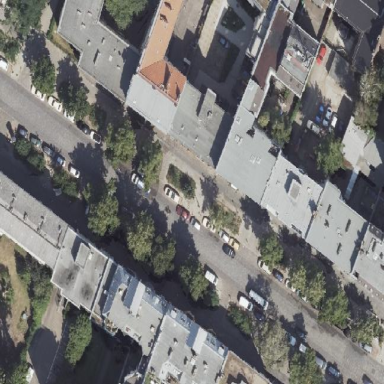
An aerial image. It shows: Street-side parking lot with sett surface.